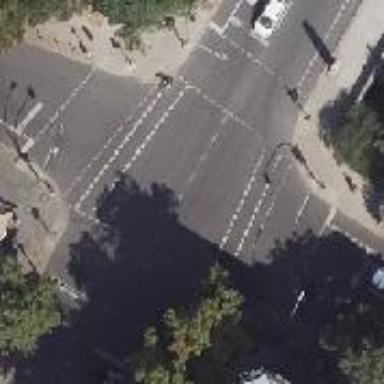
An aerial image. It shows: Junction on tertiary road.